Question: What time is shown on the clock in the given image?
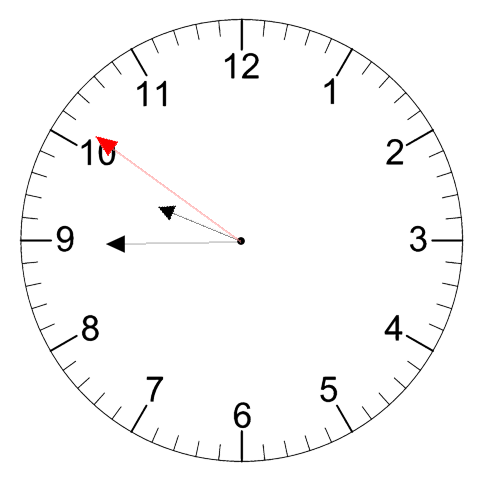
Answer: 09:44:51